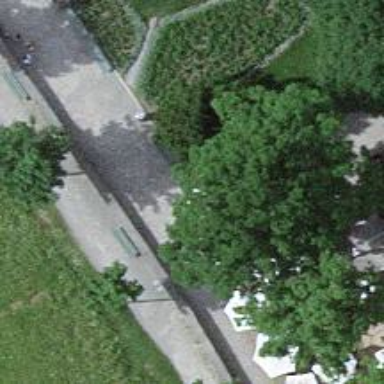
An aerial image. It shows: Bench.